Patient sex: M
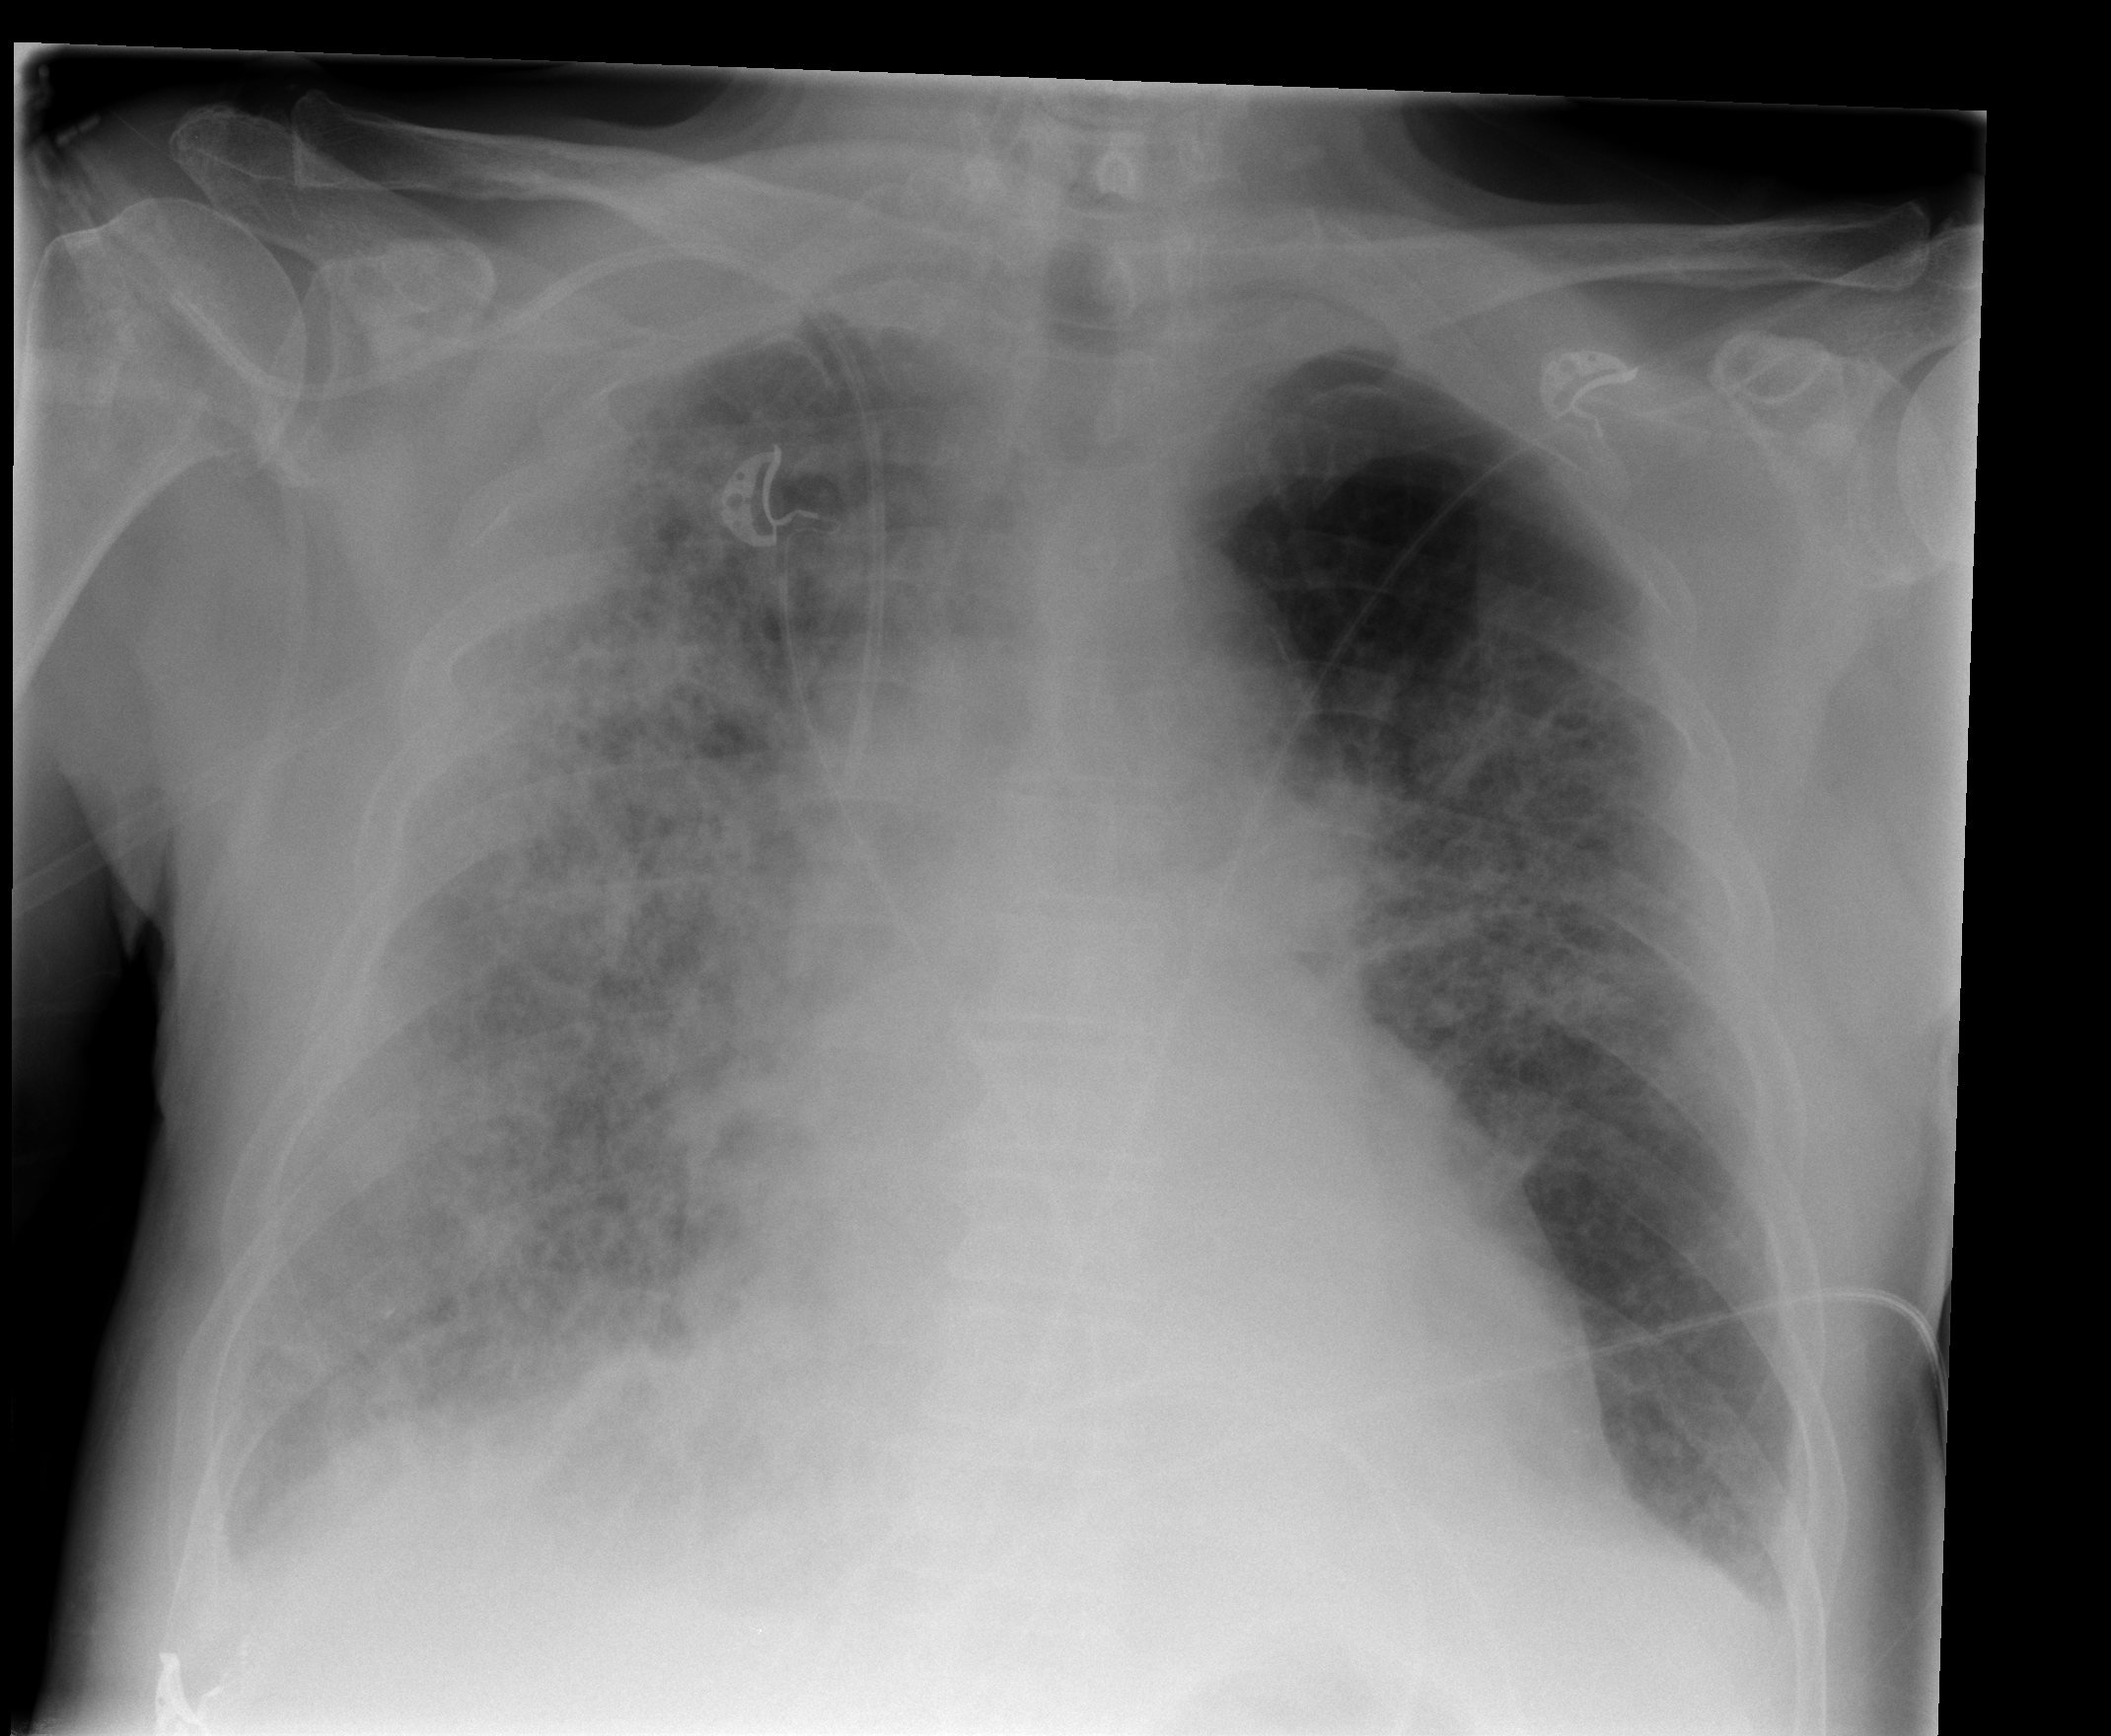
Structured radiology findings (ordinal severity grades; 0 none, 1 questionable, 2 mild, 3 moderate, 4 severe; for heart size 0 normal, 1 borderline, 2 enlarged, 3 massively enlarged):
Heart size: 2
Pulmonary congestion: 2
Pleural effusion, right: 1
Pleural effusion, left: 0
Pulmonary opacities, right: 4
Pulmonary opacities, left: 3
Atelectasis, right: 2
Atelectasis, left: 2